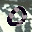
Label: 0